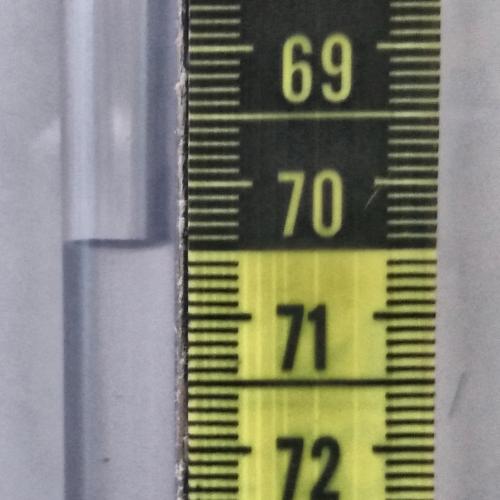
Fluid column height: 70.4 cm